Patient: sex F, age 36
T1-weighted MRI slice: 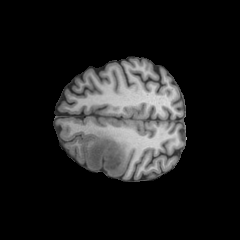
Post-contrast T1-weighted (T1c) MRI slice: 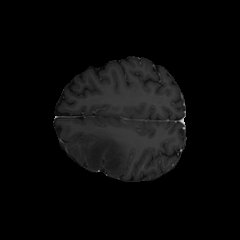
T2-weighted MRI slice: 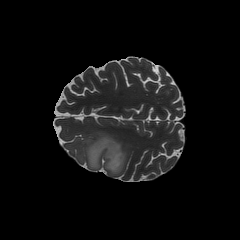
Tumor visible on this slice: yes
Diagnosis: Astrocytoma, IDH-mutant
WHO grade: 3